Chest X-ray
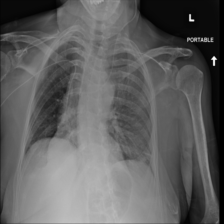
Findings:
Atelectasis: negative
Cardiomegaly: negative
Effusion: negative
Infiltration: negative
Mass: negative
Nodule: negative
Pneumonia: negative
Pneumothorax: negative
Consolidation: negative
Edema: negative
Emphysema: negative
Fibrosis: negative
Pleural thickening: negative
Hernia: negative